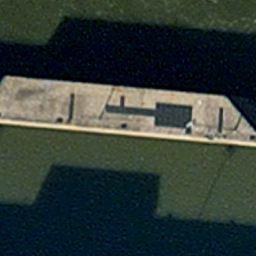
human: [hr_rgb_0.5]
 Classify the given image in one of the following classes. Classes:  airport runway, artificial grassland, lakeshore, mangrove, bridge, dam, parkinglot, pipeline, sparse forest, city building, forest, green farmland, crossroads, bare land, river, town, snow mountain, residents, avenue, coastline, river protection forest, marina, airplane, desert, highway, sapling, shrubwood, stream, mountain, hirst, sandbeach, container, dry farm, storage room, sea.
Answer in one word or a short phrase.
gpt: dam